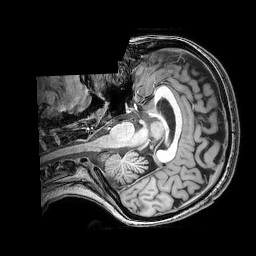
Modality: T1w
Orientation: axial
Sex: female
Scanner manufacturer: philips
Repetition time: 0.008225 s
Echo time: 0.00379 s